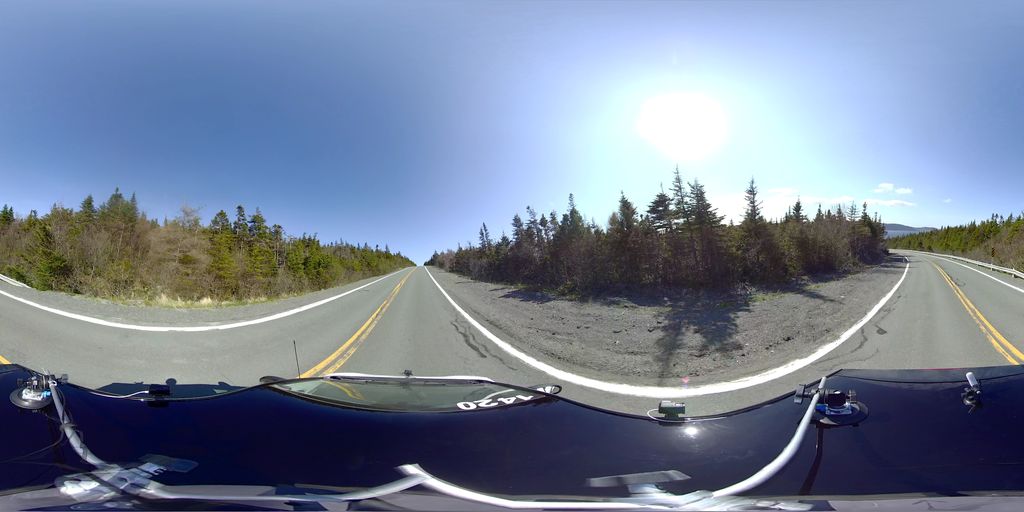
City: st_johns